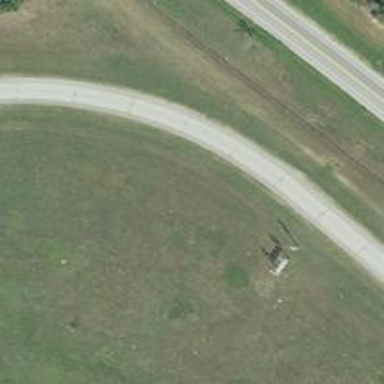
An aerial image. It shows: Unclassified road.